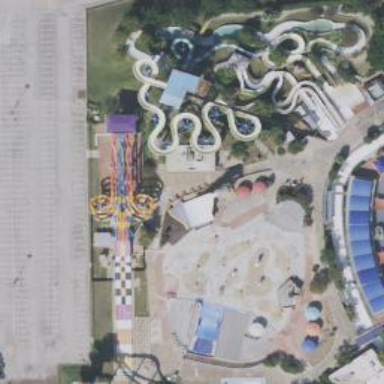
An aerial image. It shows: Tourism attraction featuring water slide.